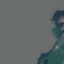
Land use / land cover: SeaLake